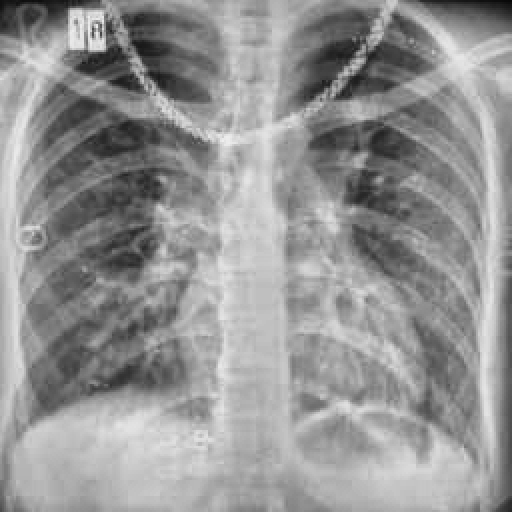
Finding: TUBERCULOSIS